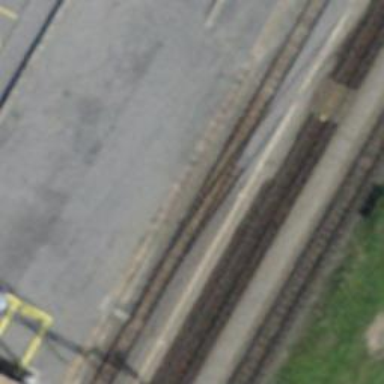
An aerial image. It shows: Railway switch.